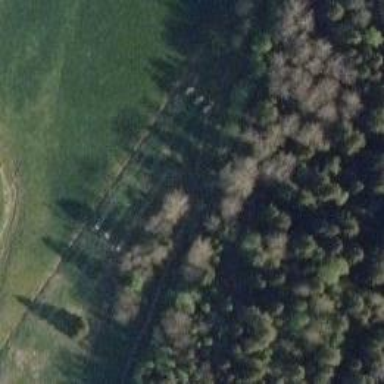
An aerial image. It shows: Path.